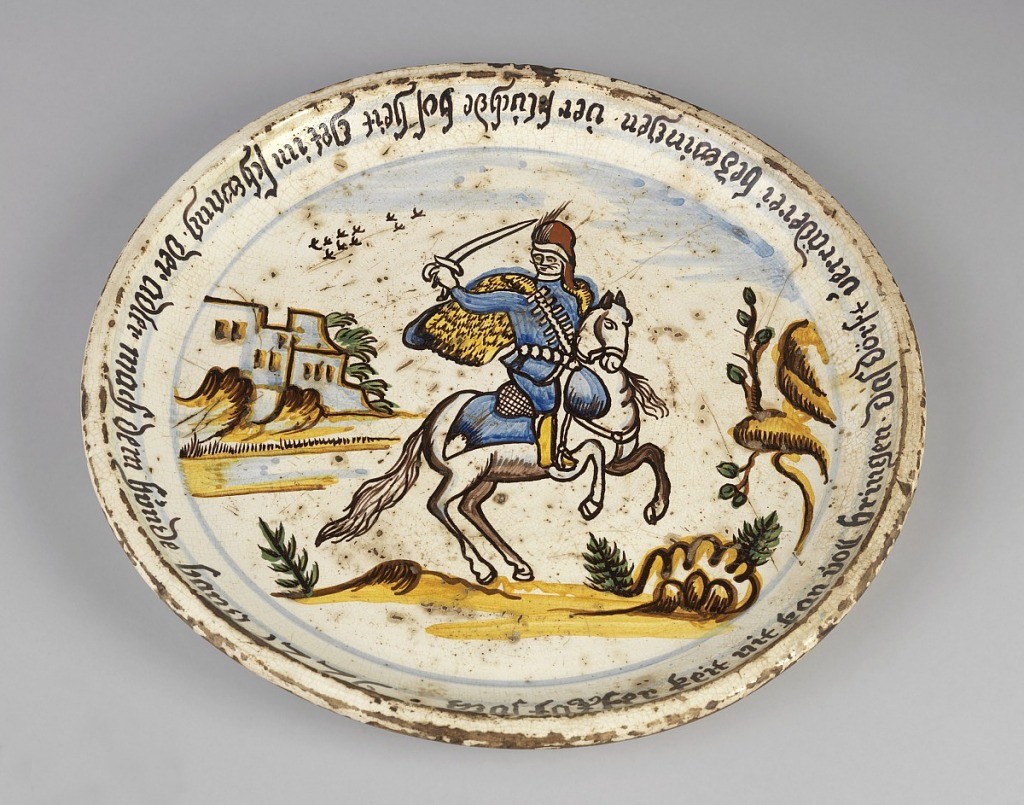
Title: Plate
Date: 1776
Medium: Glazed earthenware
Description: Dish depicting soldier holding a saber on horseback in a landscape with building in left background. Border inscribed in black text.